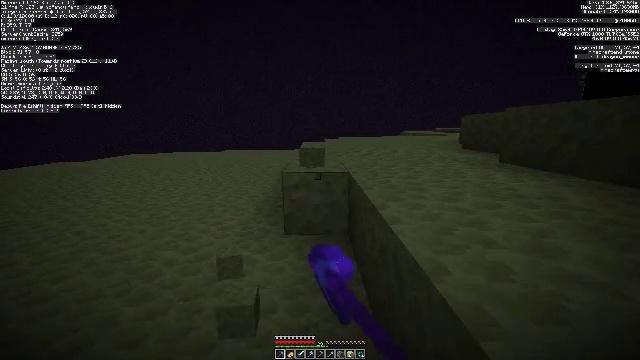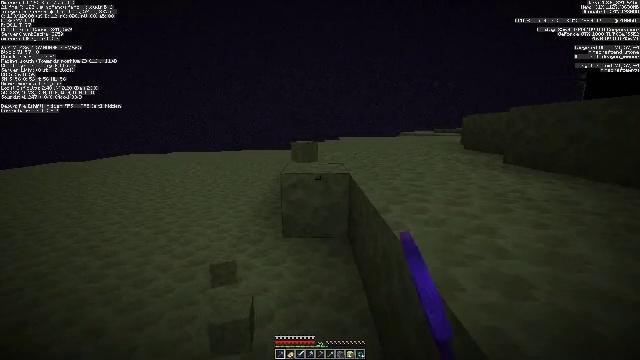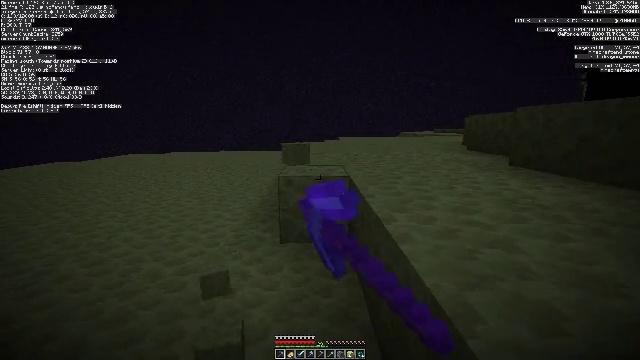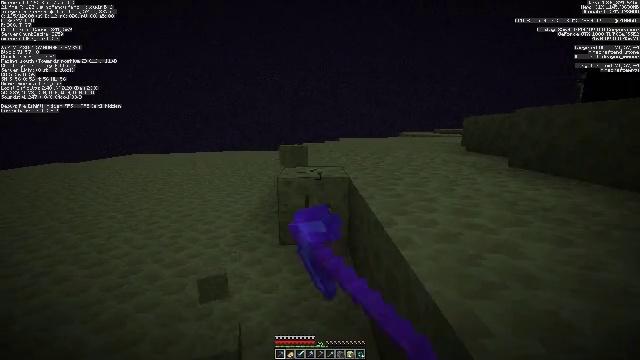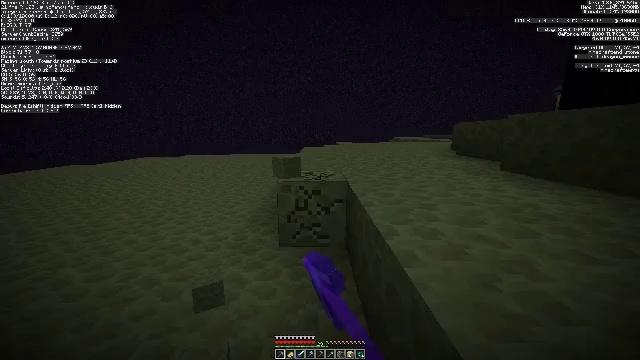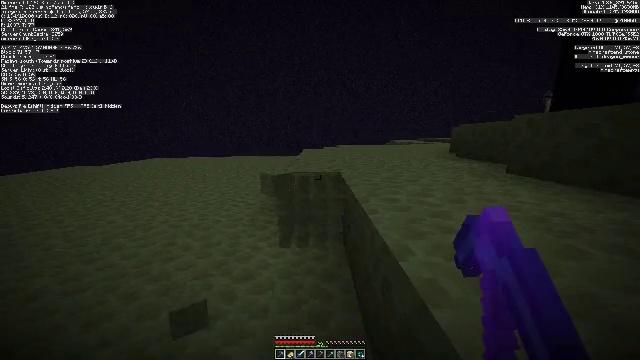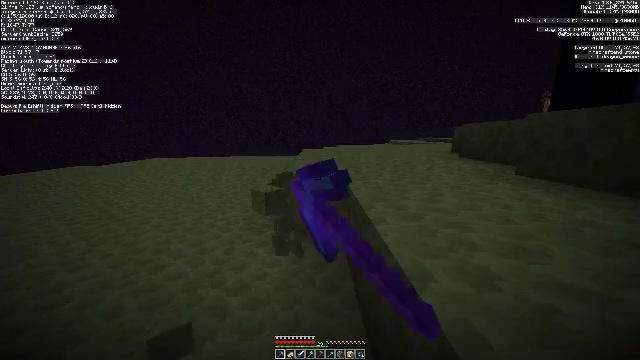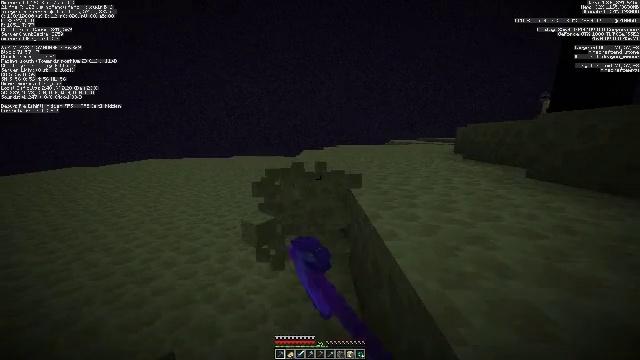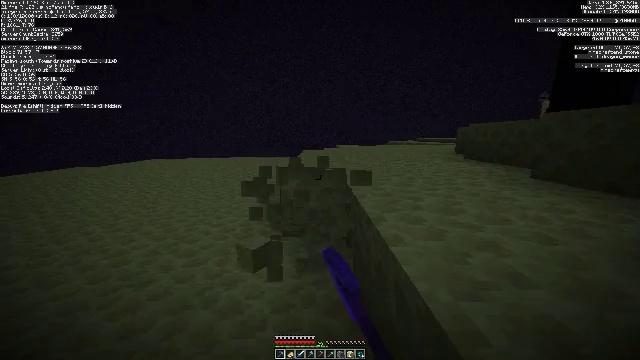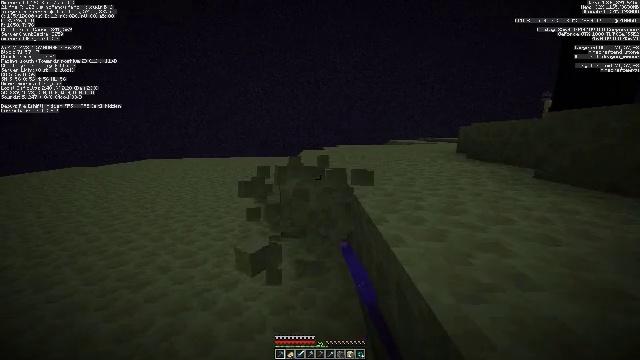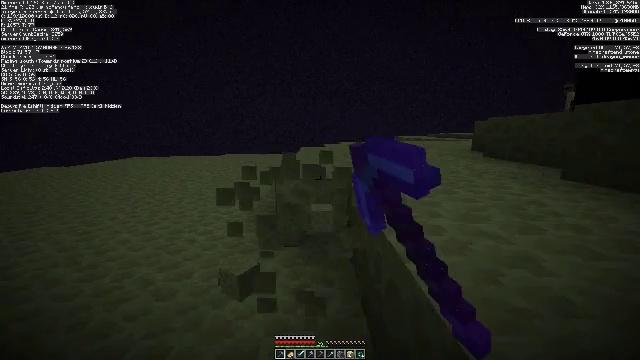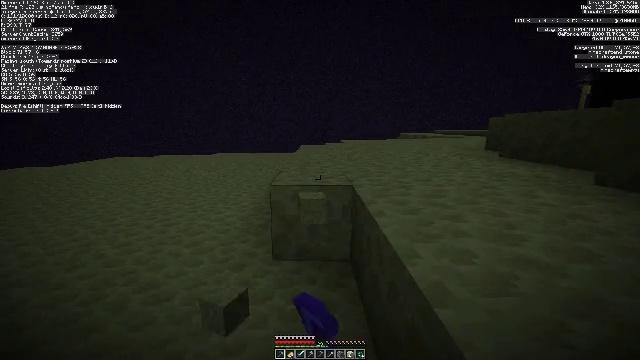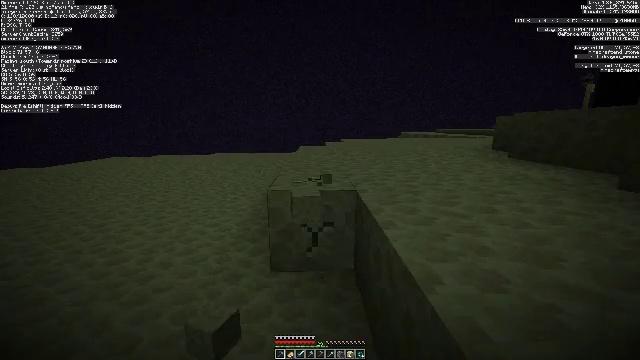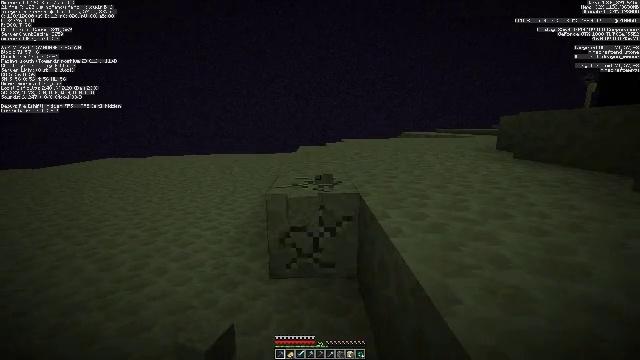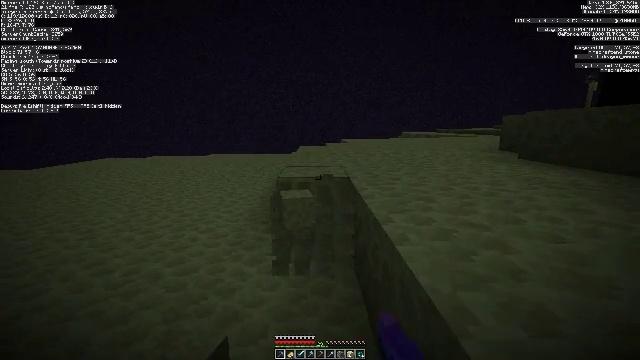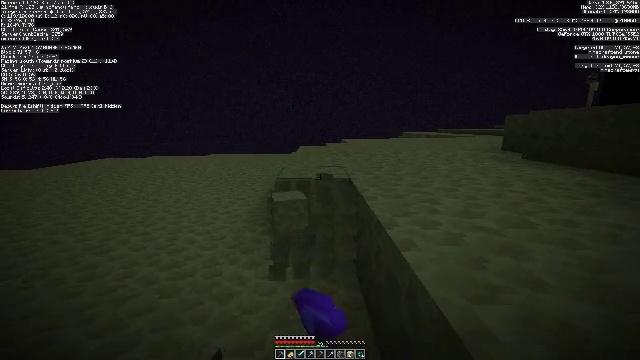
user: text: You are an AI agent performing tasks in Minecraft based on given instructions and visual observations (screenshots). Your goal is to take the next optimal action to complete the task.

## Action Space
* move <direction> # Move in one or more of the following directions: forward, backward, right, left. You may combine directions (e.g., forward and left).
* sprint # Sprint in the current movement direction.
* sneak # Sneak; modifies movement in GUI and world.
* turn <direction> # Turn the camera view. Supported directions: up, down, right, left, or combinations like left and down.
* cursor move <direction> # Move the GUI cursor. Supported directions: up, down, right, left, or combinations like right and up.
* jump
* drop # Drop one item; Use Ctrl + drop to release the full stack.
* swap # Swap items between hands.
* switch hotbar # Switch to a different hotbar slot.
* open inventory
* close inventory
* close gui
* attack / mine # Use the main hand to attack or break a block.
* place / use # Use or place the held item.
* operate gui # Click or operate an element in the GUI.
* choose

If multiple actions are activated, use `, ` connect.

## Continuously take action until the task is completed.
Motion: motion action
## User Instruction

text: Break some end stone blocks.
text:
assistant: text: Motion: attack / mine
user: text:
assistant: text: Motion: move forward, attack / mine
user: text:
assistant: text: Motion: move forward, attack / mine
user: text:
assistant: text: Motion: move forward, attack / mine
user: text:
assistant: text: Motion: move forward, attack / mine
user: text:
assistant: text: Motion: move forward, attack / mine
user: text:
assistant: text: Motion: attack / mine
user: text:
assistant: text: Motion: attack / mine
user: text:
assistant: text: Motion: attack / mine
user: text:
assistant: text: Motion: move forward, attack / mine
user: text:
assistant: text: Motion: move forward, attack / mine
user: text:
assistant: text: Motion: move forward, attack / mine
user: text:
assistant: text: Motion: move forward, attack / mine
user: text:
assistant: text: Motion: attack / mine
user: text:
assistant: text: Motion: attack / mine
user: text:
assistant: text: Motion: attack / mine
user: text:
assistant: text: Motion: attack / mine
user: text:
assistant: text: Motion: attack / mine
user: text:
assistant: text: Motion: attack / mine
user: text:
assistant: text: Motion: attack / mine
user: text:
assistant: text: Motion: attack / mine
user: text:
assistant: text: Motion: attack / mine
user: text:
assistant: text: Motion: attack / mine
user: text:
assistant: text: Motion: attack / mine
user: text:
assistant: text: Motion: attack / mine
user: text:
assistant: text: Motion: attack / mine
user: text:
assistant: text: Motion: attack / mine
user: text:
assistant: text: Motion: move forward, attack / mine
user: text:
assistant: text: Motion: move forward, attack / mine
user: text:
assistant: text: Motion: attack / mine